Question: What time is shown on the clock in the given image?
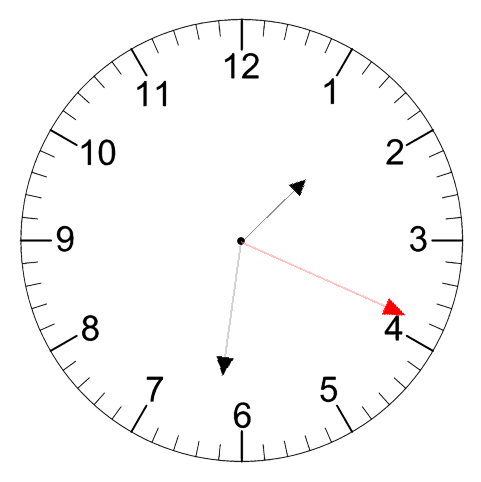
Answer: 01:31:19